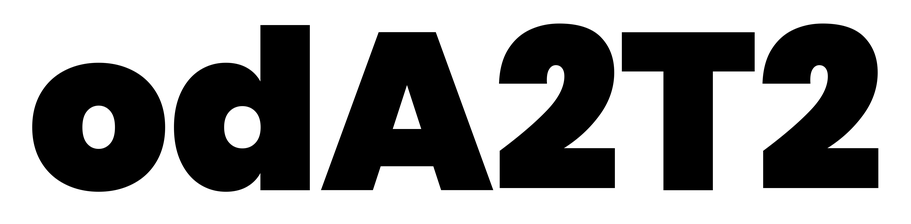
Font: Poppins-Black